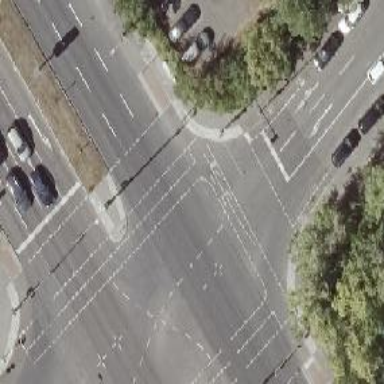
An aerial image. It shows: Asphalt cycleway with traffic signal crossing.